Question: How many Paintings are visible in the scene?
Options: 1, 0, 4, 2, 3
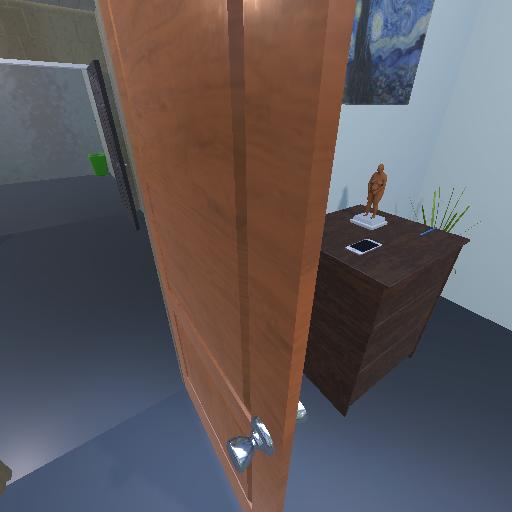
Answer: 1